Question: I've a PhpStorm file watcher running autoprefixer. However the file watcher runs recursively. I think this is because it generates a new css file which the file watcher then runs on.
Is there a way to force them to run only once?
I think I need a scope of Project files because I am not directly editing the css file, instead I have a SCSS file that creates a CSS file which should then be auto prefixed. My settings are shown below.

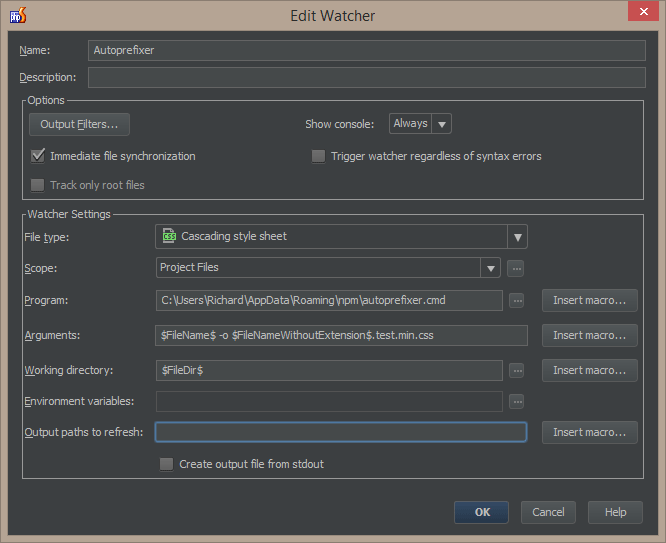
Answer: You have to:
- 'Settings | Scopes'- '*.css'- '*.min.css'
Now use that scope in your File Watcher instead of default "Project Files"